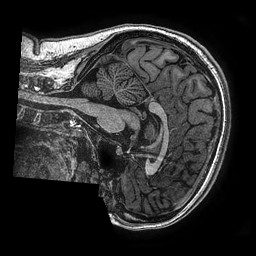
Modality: T1w
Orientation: sagittal
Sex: female
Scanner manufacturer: ge
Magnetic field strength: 3 T
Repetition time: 0.00766 s
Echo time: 0.003476 s